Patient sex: M
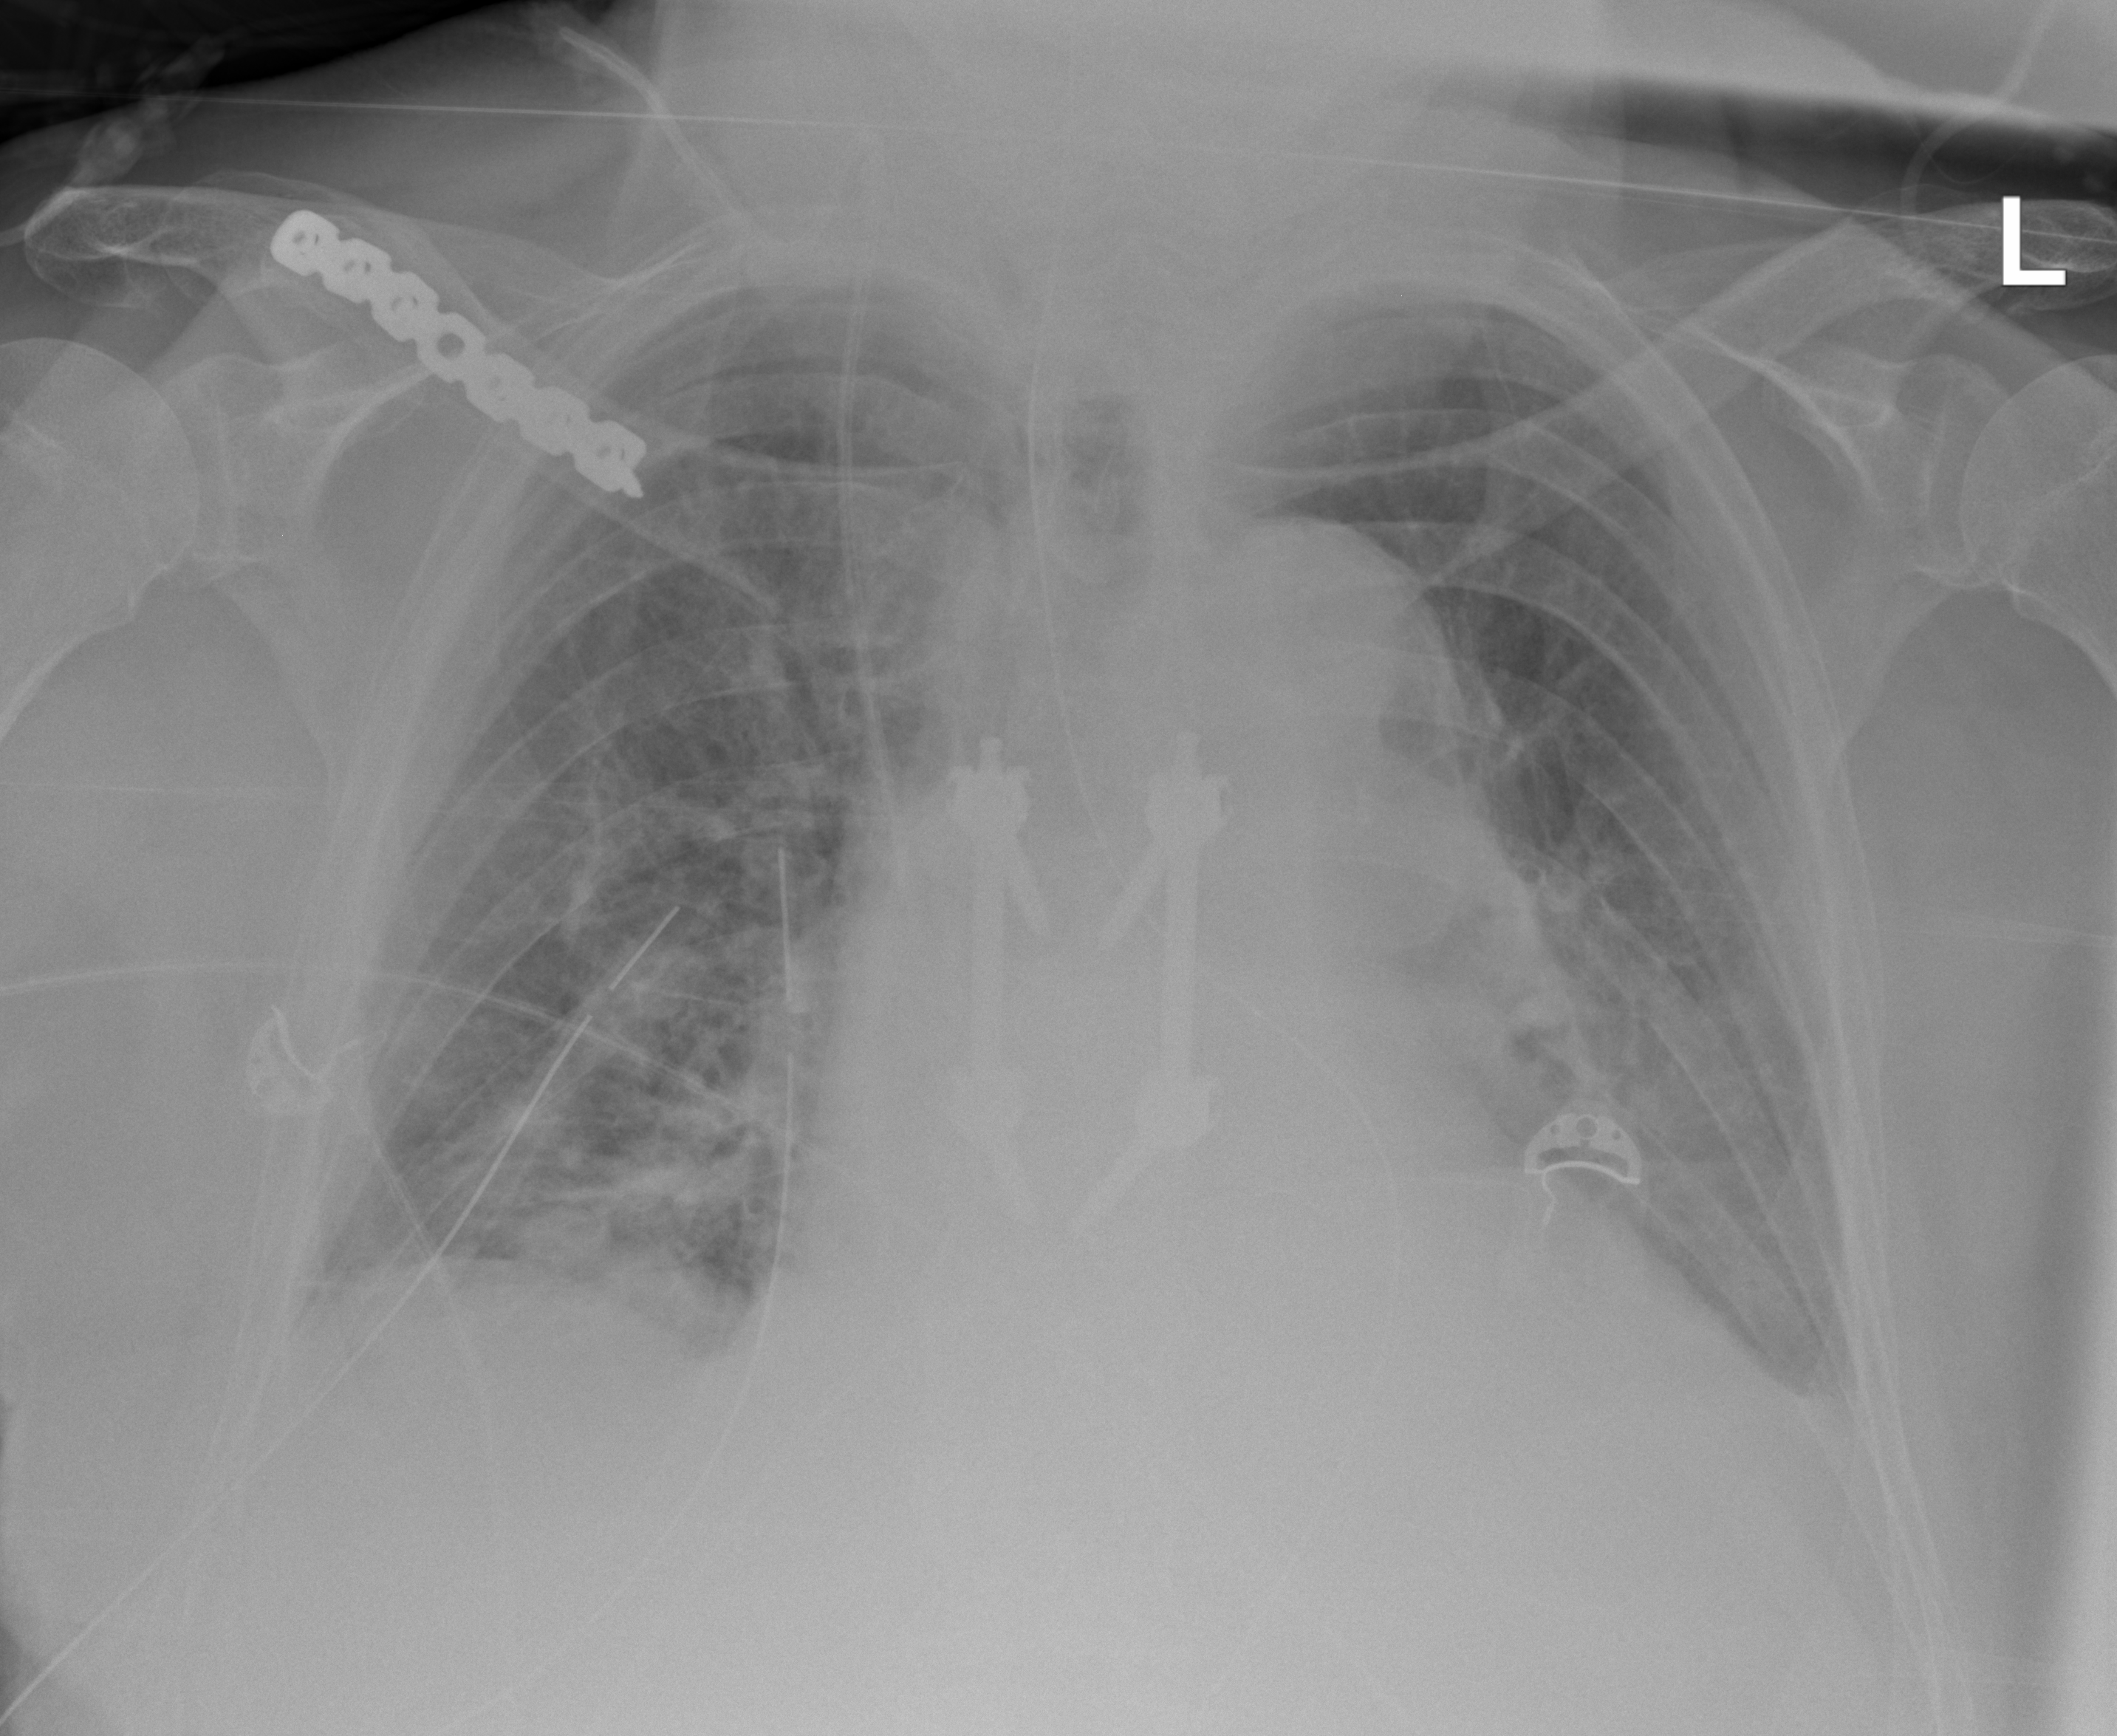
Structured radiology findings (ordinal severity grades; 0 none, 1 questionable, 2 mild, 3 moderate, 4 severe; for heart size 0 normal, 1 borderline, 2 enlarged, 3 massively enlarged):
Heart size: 2
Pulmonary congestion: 0
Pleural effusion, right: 2
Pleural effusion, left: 2
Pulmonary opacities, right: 2
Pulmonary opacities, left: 0
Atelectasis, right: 2
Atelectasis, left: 0